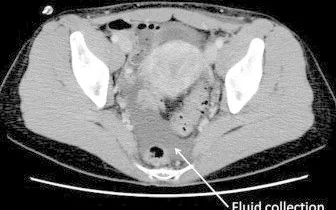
A contrast-enhanced CT scan shows a little ascites at pelvic space (white arrow).
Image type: radiology (ct)